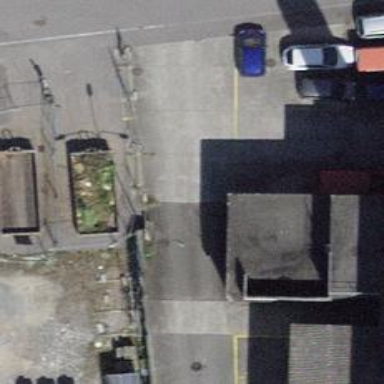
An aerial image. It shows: Recycling center.